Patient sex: M
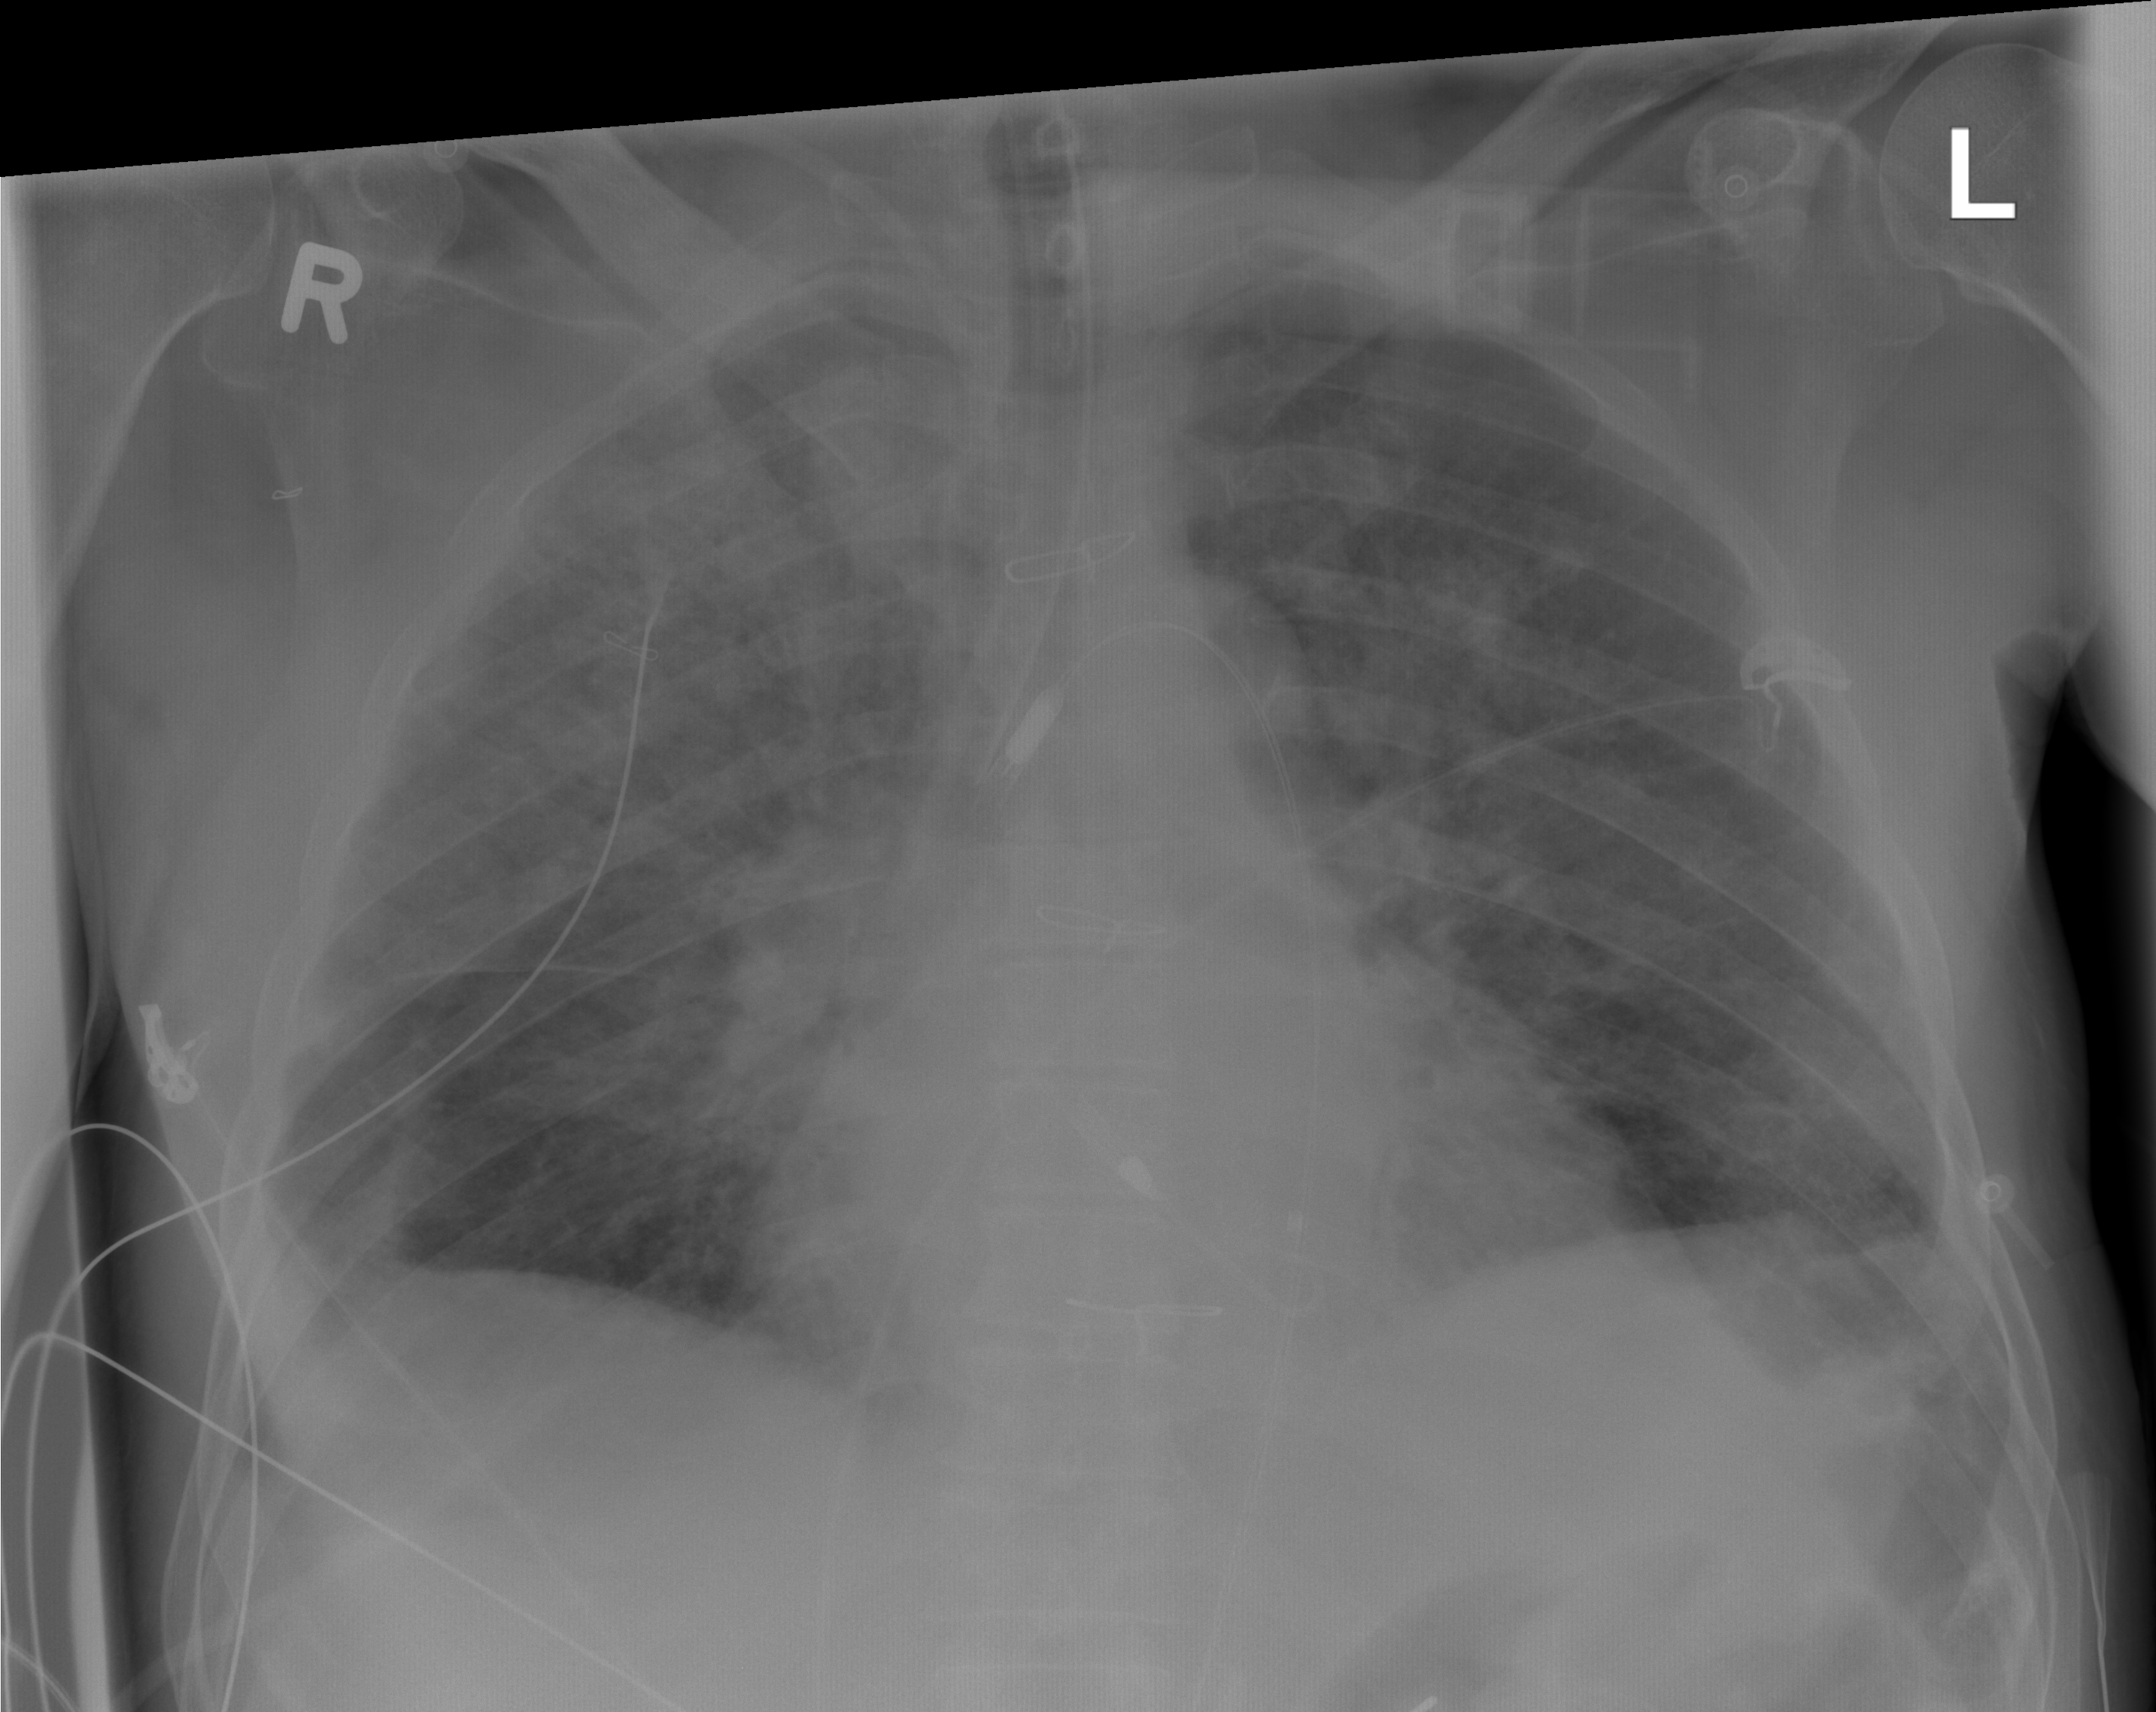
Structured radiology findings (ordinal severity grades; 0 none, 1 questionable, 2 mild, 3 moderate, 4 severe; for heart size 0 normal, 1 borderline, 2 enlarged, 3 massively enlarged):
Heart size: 2
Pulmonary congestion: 0
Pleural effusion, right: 0
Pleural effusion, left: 0
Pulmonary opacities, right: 3
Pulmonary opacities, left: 3
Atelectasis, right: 2
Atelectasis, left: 0